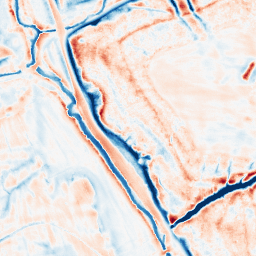
Category: edge_preserving
Decomposition family: bilateral
Decomposition parameters: d: 21
sigma_color: 75
sigma_space: 25
Upsampling method: sinc_blackman
Upsampling parameters: scale: 2
kernel_size: 16
Upsampling scale: 2